Field crop: maize
Growth stage: 2
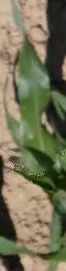
Species: maize